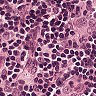
Metastatic tissue present: no